Question: Sorry if this looks like simple question (probably) but I searched around to get some solution with no avail.
I have plot a bar graph as shown (attached) here. My problem is to adjust the spacing between label for each xtic which overlap to one another. If you notice the bar graph I attached here, at the x-axis, the "Third label" and "Fourth label long" overlap to each other. Is there anyway to control the spacing so that the labels are not overlap? Additionally, I need the legends (ring1, ring2 and ring12) to be in italics. Since I am using "terminal pngcairo", is there way to do it in italics?
'''
set terminal pngcairo size 550,350 enhanced dash
set output "xplot_ACF_ring1-ring2-head-plots2.png"
set macro
labelFONT="font 'arial,22'"
scaleFONT="font 'arial,12'"
scaleFONT2="font 'helvetica,13'"
keyFONT="font 'arial,18'"
########################################################################################
set ylabel "Time in (ns)" @labelFONT
set ytic @scaleFONT
set xtic scale 0 @scaleFONT
set size 1.0, 1.0
########################################################################################
ring1 = "#ff0000"; ring2 = "#7FFF00"; ring12 = "#0000FF"
set auto x
set yrange [65:90]
set style data histogram
set style histogram cluster gap 1.5
set style fill solid 1.0 border -1
set boxwidth 0.9 relative
plot 'mal-cel-iso-bcm-ring1-ring2-head-bar-plot2.dat' using 2:xtic(1) ti col fc rgb ring1 , '' u 3 ti col fc rgb ring2 , '' u 4 ti col fc rgb ring12
'''
The data for the above script is
'''
Title "ring1" "ring2" "ring12"
"First label" 70 76 77
"Second label" 68 71 69
"Third label" 76 72 68
"Fourth label long" 75 76 77
'''
Below is the plot I get after executing the script.

The re-edition of this post start here:
I would like to add error bar in this plot. The sample data is below:
'''
Title "ring1" "ring2" "ring12"
"" 77.295326 2.2 74.829245 3.2 78.238016 2.1
"" 77.613533 6.2 74.123269 1.5 79.704782 3.6
"" 76.589653 2.1 71.704465 2.6 78.736618 4.2
"" 75.996256 0.4 73.407460 3.3 77.290057 2.5
'''
The third fifth and seventh columns are actually the error values.
I wish may thanks in advance.
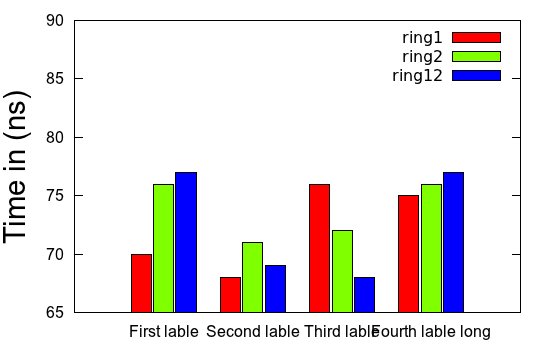
Answer: There isn't an explicit option to prevent overlapping of labels.
In your example it is enough to decrease the white spacing to the left and right plot border a bit with
'''
set offset -0.3,-0.3,0,0
'''
which gives you with version 4.6.3:

Other options are e.g.
- Increase the canvas size ('set terminal ... size ...'). Note, that 'set size' doesn't affect the image size, but only the size of the graph.- For very long labels you can rotate the text e.g. with 'set xtic rotate ...'.